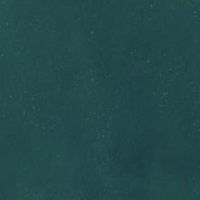
EUNIS habitat code: 14
Species observed at this site:
Milvus migrans